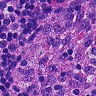
Metastatic tissue present: no